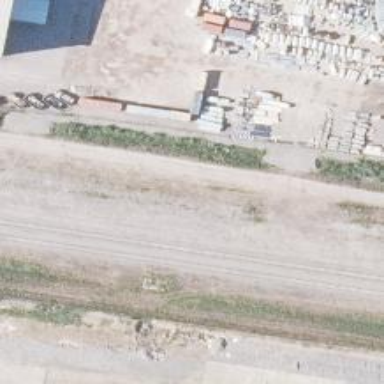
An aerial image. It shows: Railway yard.